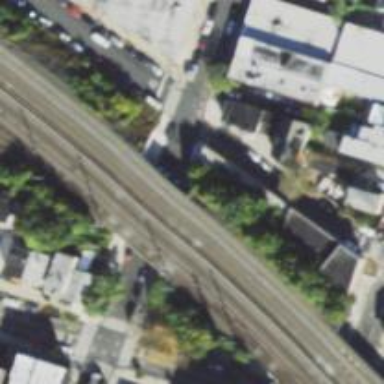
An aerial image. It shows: Railway bridge with electrified rail tracks.